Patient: sex M, age 53
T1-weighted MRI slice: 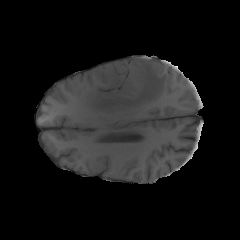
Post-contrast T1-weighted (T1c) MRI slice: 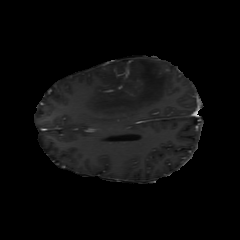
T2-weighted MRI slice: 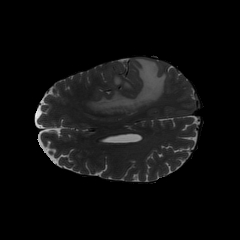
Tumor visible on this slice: yes
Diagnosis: Glioblastoma, IDH-wildtype
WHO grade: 4